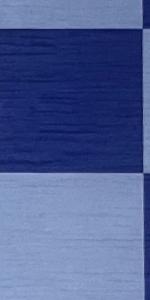
Label: Empty